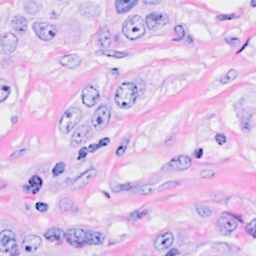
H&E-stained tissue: Breast